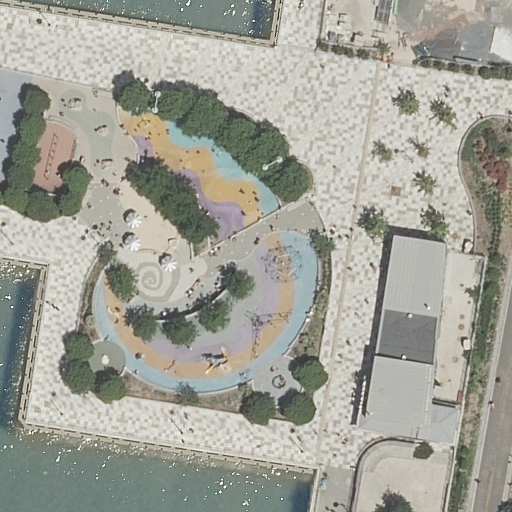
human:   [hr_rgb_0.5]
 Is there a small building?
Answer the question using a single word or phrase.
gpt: no

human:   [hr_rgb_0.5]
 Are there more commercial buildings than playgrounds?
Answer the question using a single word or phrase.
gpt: no

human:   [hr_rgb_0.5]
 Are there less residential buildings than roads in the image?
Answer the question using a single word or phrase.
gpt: yes

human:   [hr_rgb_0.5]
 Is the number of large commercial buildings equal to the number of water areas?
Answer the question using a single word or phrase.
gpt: no

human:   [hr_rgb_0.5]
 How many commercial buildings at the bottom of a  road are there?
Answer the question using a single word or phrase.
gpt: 0

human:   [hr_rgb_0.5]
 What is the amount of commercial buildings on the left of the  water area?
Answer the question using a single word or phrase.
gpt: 0

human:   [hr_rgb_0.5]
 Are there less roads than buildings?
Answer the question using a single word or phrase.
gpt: no

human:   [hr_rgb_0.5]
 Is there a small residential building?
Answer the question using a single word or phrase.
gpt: no

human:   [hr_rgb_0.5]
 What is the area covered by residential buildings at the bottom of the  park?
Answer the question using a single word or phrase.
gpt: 248m2

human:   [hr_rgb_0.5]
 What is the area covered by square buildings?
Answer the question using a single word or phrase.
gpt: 0m2

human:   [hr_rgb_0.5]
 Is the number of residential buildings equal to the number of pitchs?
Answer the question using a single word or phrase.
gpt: no

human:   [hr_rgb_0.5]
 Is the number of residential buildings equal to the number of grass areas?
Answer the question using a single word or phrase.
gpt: no

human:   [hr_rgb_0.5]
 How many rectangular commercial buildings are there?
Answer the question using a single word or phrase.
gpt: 0

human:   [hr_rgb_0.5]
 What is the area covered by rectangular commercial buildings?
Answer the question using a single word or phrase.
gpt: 0m2

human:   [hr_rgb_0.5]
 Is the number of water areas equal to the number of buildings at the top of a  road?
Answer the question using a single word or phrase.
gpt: yes

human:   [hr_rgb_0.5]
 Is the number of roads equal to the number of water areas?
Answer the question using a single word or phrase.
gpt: no

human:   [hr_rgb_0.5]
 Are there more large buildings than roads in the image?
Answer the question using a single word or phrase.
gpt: no

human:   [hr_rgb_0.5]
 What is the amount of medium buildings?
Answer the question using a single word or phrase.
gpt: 2

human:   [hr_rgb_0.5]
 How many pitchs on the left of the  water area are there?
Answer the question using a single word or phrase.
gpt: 0

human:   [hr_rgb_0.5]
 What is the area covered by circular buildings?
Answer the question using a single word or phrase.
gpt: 0m2

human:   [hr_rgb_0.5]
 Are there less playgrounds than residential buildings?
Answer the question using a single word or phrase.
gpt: yes

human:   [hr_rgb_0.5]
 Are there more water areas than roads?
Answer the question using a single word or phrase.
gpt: no

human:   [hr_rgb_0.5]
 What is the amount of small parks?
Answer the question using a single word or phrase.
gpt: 0

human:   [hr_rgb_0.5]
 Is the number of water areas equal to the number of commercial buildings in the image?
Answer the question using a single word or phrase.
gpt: no

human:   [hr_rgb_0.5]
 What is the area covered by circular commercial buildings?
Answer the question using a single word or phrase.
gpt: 0m2

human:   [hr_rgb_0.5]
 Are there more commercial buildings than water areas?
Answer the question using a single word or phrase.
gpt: no

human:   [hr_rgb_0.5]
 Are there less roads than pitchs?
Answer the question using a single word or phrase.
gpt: no

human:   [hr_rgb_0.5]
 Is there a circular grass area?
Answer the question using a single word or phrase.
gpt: no

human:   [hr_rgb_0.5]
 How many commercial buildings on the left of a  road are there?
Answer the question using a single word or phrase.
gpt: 0

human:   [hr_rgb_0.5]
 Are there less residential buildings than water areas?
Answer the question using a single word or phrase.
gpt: no

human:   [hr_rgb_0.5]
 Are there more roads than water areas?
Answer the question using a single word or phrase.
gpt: yes

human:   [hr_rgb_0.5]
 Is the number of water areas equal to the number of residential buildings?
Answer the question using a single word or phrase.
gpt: no

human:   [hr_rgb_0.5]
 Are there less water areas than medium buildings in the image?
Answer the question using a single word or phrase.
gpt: yes

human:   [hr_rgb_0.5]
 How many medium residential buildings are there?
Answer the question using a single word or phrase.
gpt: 2

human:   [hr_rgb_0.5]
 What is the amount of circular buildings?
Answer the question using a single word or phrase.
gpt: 0

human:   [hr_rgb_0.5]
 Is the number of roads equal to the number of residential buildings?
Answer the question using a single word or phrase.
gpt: no